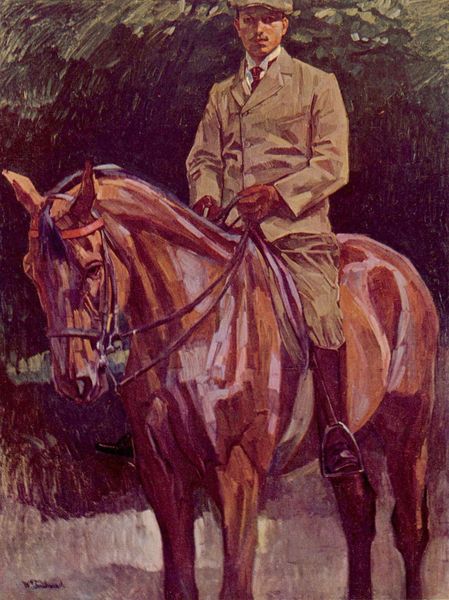
Titel: Reiterporträt
Künstler: Heinrich Wilhelm Trübner
Standort: Berlin
Institution: Sammlung Herman Nabel
Schlagwörter: baum, blätter, gemälde, himmel, mann, weiß, bäume, grün, impressionismus, landschaft, ocker, sitzen, braun, grau, handschuhe, hintergrund, hut, impressionisme, licht, ohr, rücken, schwarz, blick, gras, rasen, rot, weg, wiese, beige, malerei, anzug, hemd, jung, kappe, mütze, augen, falten, gesicht, kragen, stehen, bildnis, herr, portrait, porträt, signatur, öl, natur, busch, gebüsch, pastos, auge, kostüm, mantel, reich, sitzend, pflanze, kontrast, ohren, wald, pferd, reiter, ausritt, fell, mähne, reiten, ritt, sattel, steigbügel, zaumzeug, zügel, kaki, violett, duktus, krawatte, glanz, homme, manteau, marron, moustache, vert, glänzend, striche, betrachter, stolz, unterschrift, gentleman, draußen, geschirr, tete, uniform, chapeau, strich, leinwand, stiefel, baskenmütze, karton, kravatte, ende, ross, nüstern, bourgeois, halfter, zaum, lederhandschuhe, pferderücken, gesattelt, sporen, stärke, arbre, peinture, cheval, reiterstandbild, costume, apparat, geschir, touche, gepflegt, polo, toile, fusain, reiterportrait, zu pferd, cavalier, rose, knickerbocker, pferdegeschirr, bottes, extérieur, veste, impressonismus, officier, cubisme, gant, beret, casquette, regard, rigueur, noble, schiebermütze, mord, feuillage, kastanienrot, cravatte, droiture, junger herr, laubbäumen, reisterportrait, reitanzug, reiteranzug, reitpferd, cravate, pinceau, gants, double renes, etriers, suppressionismus, jacket, portrait équestre, étrier, pouvoir, jockey, monture, rêne, scelle, renne, rennes, horse, man, 19eme, chevak, équitation, harnais, hut polo, licol, lycol